Chest X-ray:
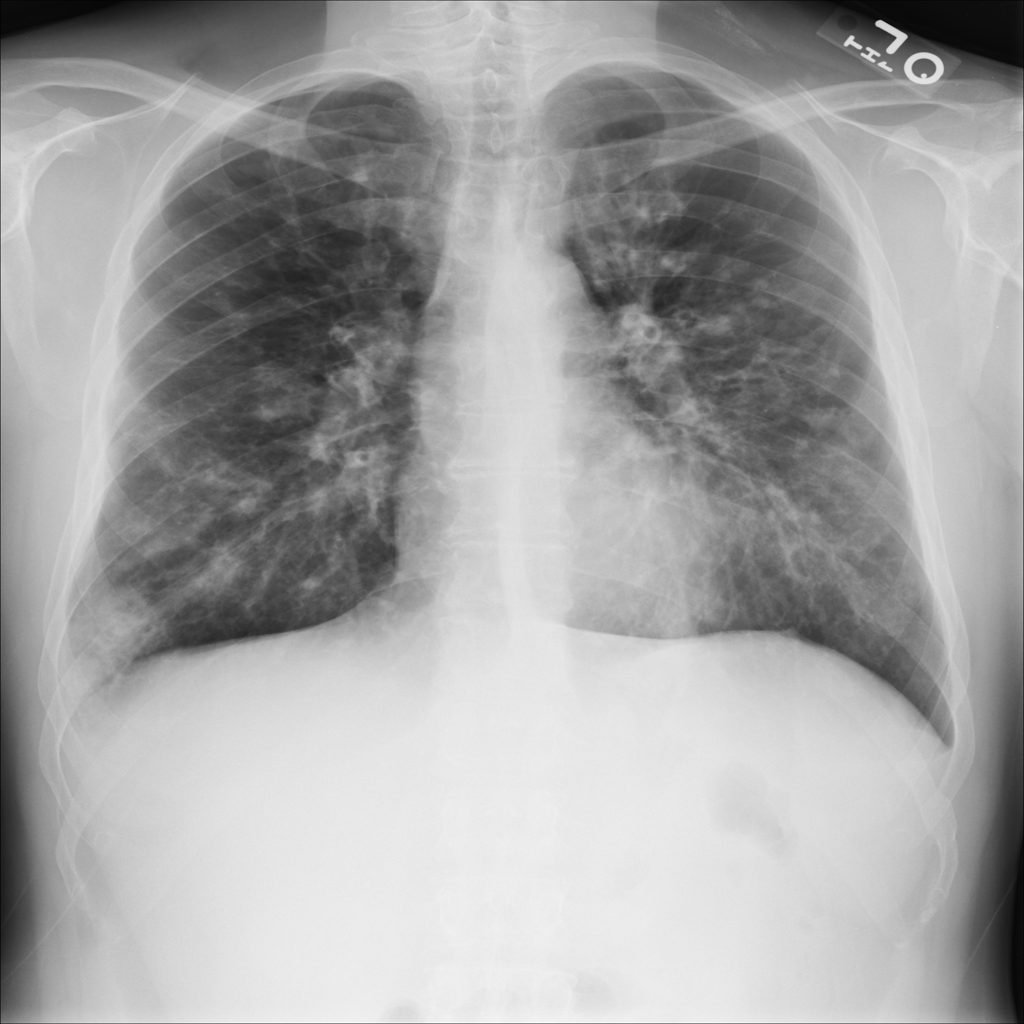
Findings: Fibrosis, Consolidation, Emphysema
No abnormal finding: no